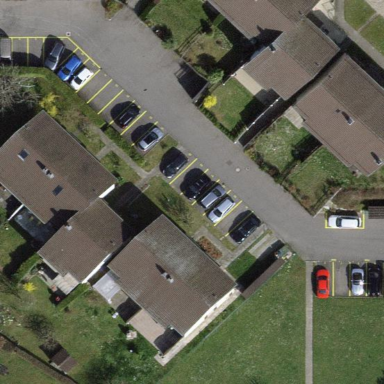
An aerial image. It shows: Street-side parking area.